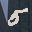
Label: 5